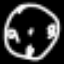
Label: clock